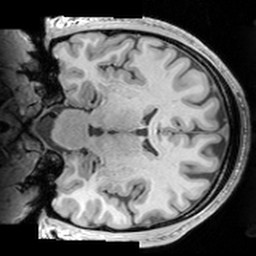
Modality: T1w
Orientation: coronal
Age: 29
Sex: male
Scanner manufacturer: siemens
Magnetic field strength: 3 T
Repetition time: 1.63 s
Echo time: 0.00311 s